五年级 · 立体几何学
求长方体和正方体的表面积和体积。

$4 \mathrm{~cm}$
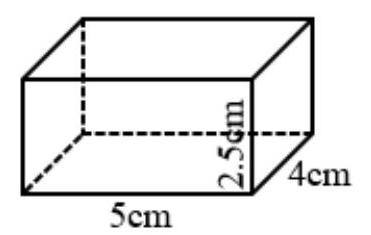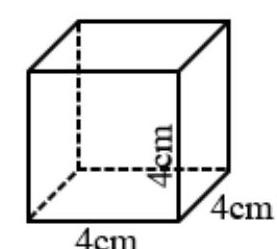
答案: 解长方体表面积 85 平方厘米, 体积 50 立方厘米;

正方体表面积 96 平方厘米,体积 64 立方厘米

【分析】长方体表面积 $=($ 长 $\times$ 宽 + 长 $\times$ 高十宽 $\times$ 高 $) \times 2$, 长方体体积 $=$ 长 $\times$ 宽 $\times$ 高; 正方体表面积 $=$ 棱长 $\times$ 棱长 $\times 6$, 正方体体积 $=$ 棱长 $\times$ 棱长 $\times$ 棱长。将数据代入公式, 求出题中长方体和正方体的表面积和体积即可。

【详解】长方体表面积：

$(5 \times 4+5 \times 2.5+4 \times 2.5) \times 2$

$=(20+12.5+10) \times 2$

$=42.5 \times 2$

$=85$ (平方厘米)

长方体体积: $5 \times 4 \times 2.5=50$ (立方厘米)

正方体表面积: $4 \times 4 \times 6=96$ (平方厘米)

正方体体积: $4 \times 4 \times 4=64$ (立方厘米)